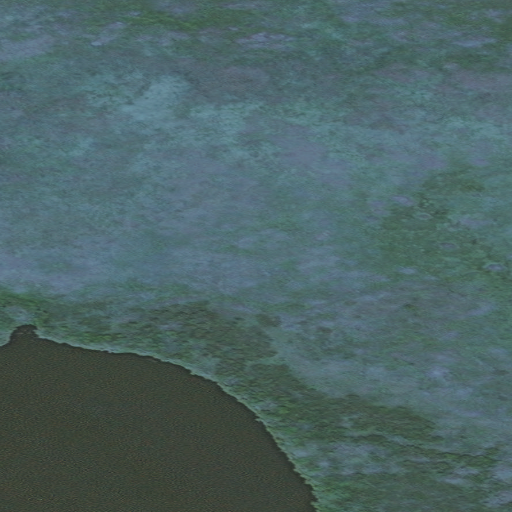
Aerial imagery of cape in Alaska named Seward Peninsula containing only unknown